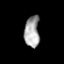
Tissue: prostate
Cell type: Fibroblasts
Senescence score: 0.7083
Nuclear area (px): 459
Mean DAPI intensity: 166.556